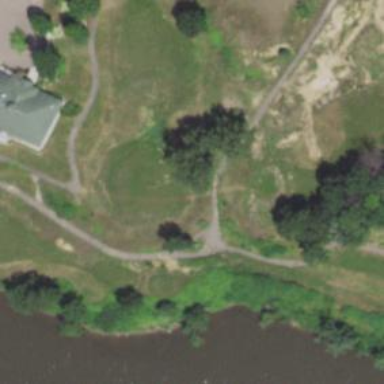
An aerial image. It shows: Path for both roads and golfers.